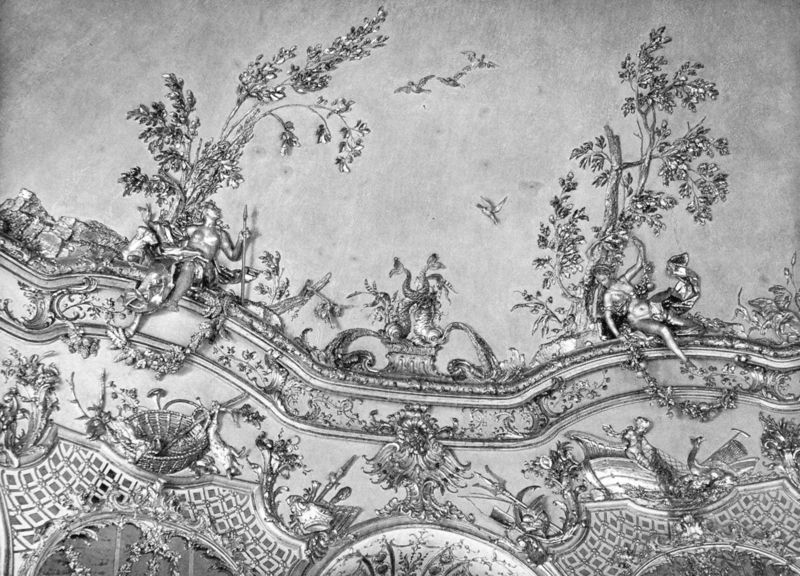
Titel: Amalienburg, Detail Deckenstuck Kuppelsaal
Künstler: Johann Baptist Zimmermann
Standort: München
Institution: Schloß Nymphenburg
Schlagwörter: adler, akt, baum, blau, blätter, felsen, himmel, laub, mann, nackt, vogel, wasser, weiß, bäume, frauen, landschaft, menschen, sitzen, blume, blumen, frau, geschwungen, grau, männer, schwarz, zimmer, blüten, schloss, tiere, malerei, muster, ornament, architektur, barock, mensch, rahmen, silber, steine, füllhorn, ast, vögel, busch, gold, decke, rokkoko, instrumente, pflanze, pflanzen, rokoko, brunnen, kahn, engel, putto, ranken, ruhen, bogen, stab, körbe, fels, mauer, rand, saal, lanze, detail, dekor, ornamente, verzierung, korb, kronleuchter, stuck, nabel, bauch, frühling, foto, fotografie, vergoldet, münchen, druck, schwarzweiss, pfau, mythologie, flora, jagd, ranke, girlanden, photo, fries, quadrate, wappen, werkzeug, dekce, zimmermann, götter, eros, fabelwesen, fauna, fontäne, kassetten, kassettendecke, speer, deckengemälde, fresko, amor, putten, nymphenburg, fotographie, putti, szenen, pfeil, wasserspeier, verzierungen, rasten, fische, photografie, verziehrung, göttinnen, deckenmalerei, barok, füllhörner, rocaille, fischbrunnen, speien, speier, freske, jahreszeiten, delfine, delphine, spiegelsaal, detailreich, amalienburg, dreizack, cuvilles, stuckatur, poseidon, gitterwerk, stuckdekor, deckenstuck, roncaille, cuvier, deckenstuckatur, profilierung, stuckatu, stuckkatur, stuckmalerei, dekot, verziehung